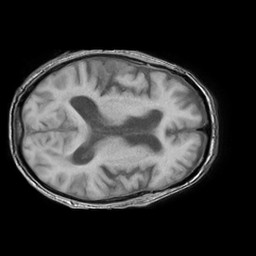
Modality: T1w
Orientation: axial
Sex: male
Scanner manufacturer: philips
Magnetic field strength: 1.5 T
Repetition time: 0.1818 s
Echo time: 0.001899 s